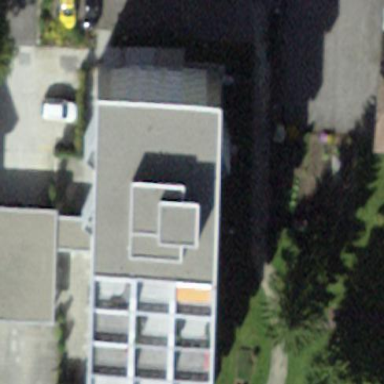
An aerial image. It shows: View of apartment building.